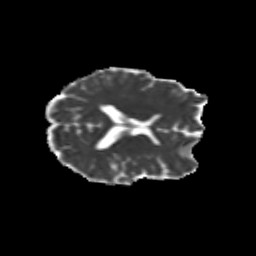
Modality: MD
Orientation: axial
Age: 23
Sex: female
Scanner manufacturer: siemens
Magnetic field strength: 3 T
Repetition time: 3.5 s
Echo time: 0.104 s